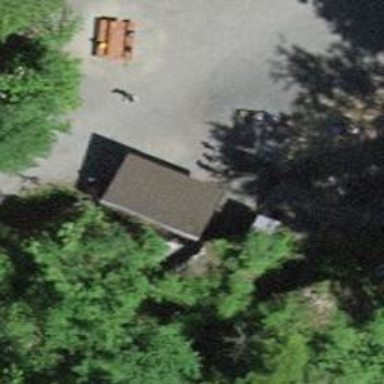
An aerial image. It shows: Picnic table located in leisure land area.